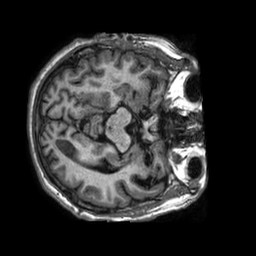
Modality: T1w
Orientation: axial
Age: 82
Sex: female
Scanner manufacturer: philips
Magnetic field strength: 1.5 T
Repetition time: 0.008242 s
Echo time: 0.003777 s